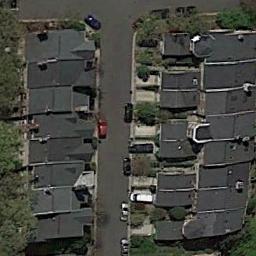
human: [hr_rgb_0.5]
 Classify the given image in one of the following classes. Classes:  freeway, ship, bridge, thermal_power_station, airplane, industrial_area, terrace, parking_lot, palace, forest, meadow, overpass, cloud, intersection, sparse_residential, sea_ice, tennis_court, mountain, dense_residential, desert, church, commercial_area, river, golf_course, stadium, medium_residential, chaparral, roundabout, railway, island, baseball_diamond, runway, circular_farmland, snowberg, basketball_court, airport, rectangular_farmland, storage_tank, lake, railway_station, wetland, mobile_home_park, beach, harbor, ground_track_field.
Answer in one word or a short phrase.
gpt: dense_residential